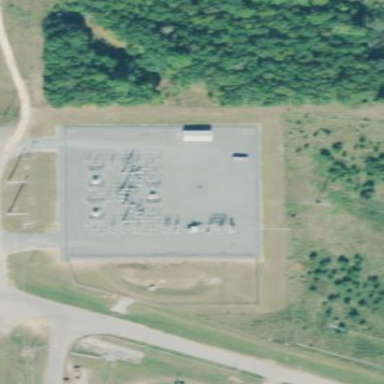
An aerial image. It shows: There is fence around switching substation.